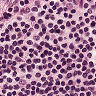
Metastatic tissue present: no